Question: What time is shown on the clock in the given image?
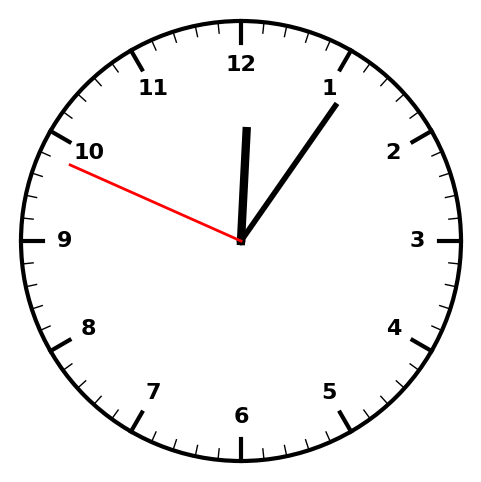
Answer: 12:05:49